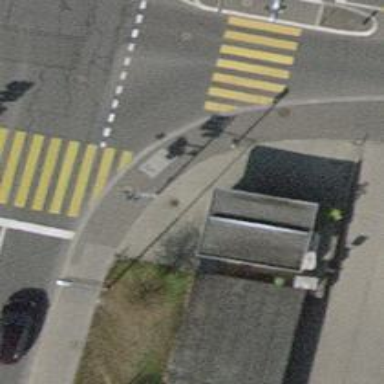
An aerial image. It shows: Fast food establishment.